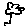
Label: flower